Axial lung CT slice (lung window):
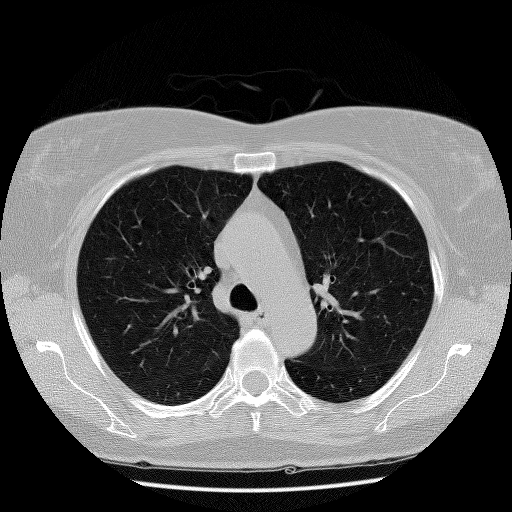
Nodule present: no